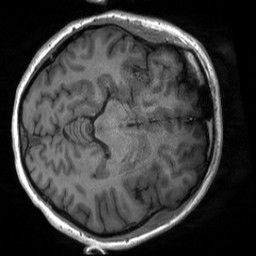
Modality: T1w
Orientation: axial
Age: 22
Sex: female
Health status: healthy
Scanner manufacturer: siemens
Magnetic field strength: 3 T
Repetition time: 2 s
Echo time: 0.00232 s